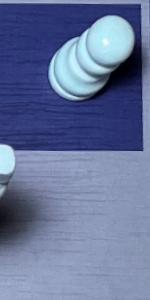
Label: Empty